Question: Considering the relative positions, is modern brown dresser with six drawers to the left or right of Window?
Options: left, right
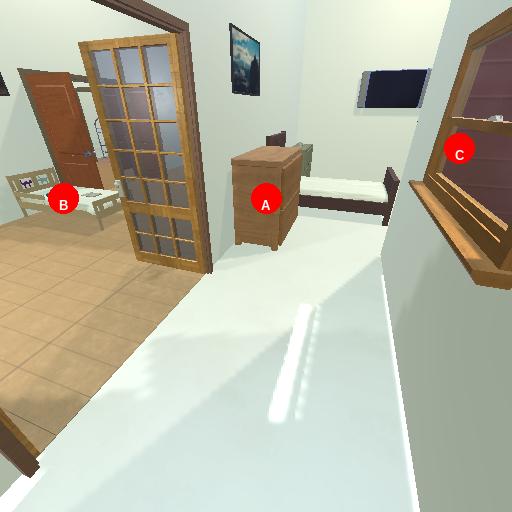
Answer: left